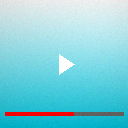
Screen state: on